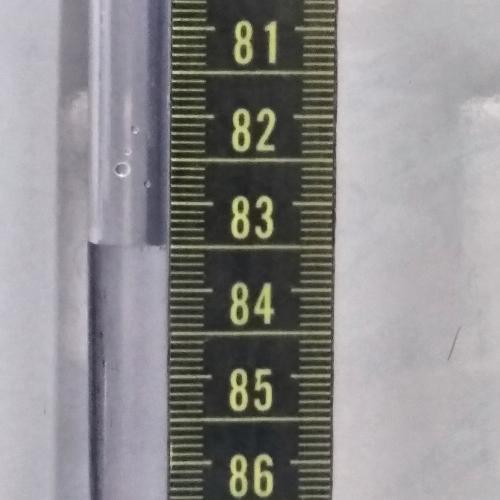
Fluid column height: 83.5 cm